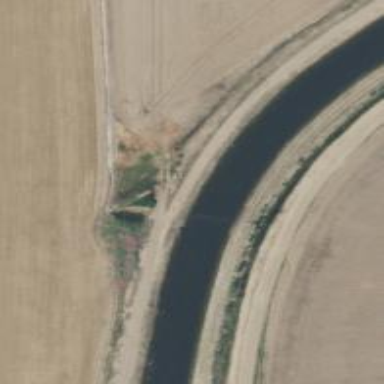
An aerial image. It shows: Canal.